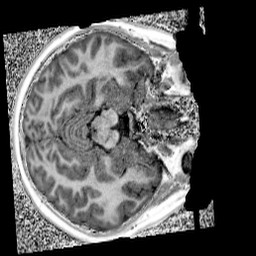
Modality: UNIT1
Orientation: axial
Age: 11
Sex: male
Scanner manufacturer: siemens
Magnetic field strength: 3 T
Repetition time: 4 s
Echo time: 0.00299 s